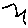
Label: zigzag